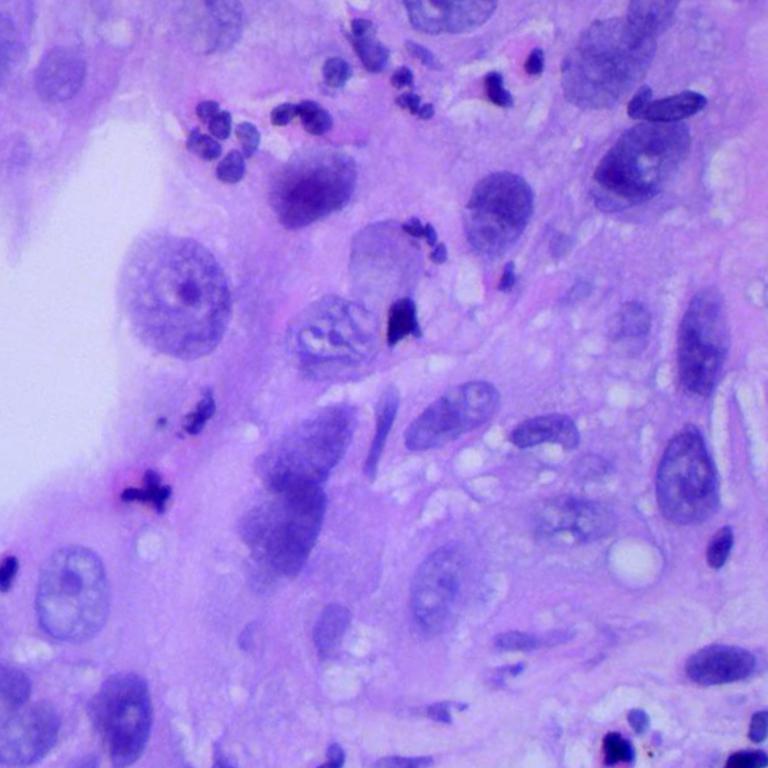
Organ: lung
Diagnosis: squamous carcinomas